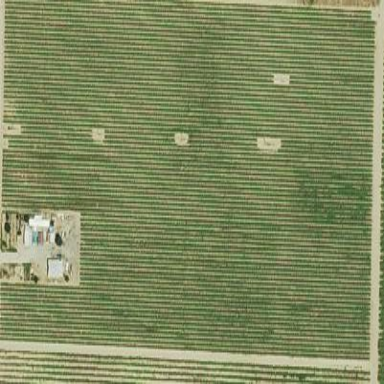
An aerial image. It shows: Vineyard.